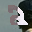
Label: 2